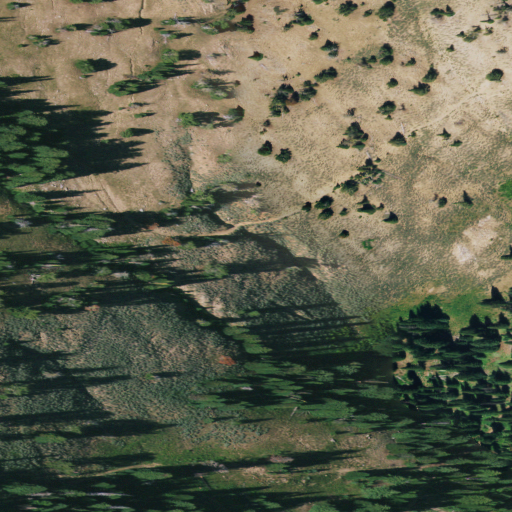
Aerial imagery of depression(s) in Oregon named Cable Cove containing grassland, evergreen forest, and shrub